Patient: sex F, age 31
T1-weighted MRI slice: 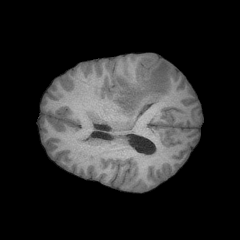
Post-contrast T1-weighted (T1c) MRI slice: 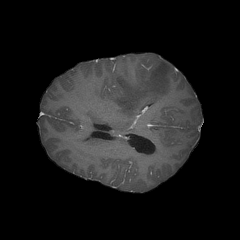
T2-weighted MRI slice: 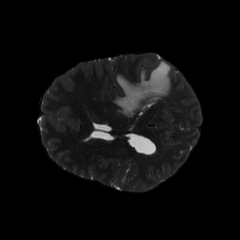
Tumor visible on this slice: yes
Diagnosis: Glioblastoma, IDH-wildtype
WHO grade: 4